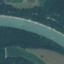
Land use / land cover: River